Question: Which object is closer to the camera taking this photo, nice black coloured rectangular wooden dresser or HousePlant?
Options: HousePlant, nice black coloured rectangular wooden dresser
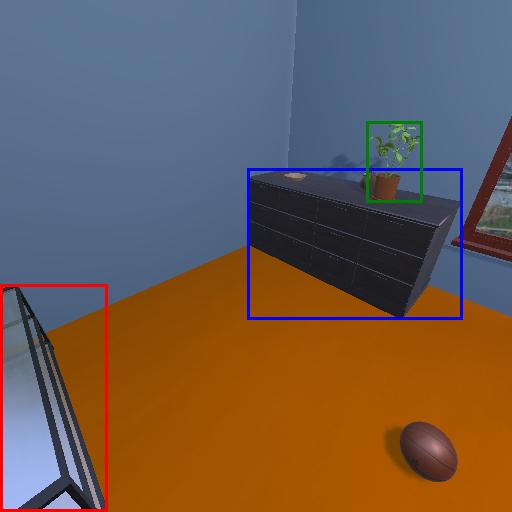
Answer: HousePlant